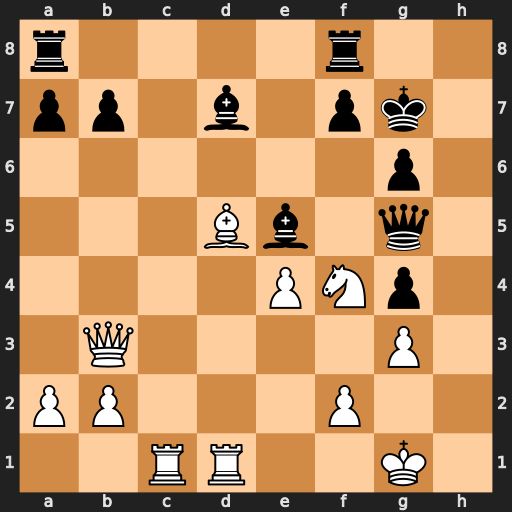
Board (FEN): r4r2/pp1b1pk1/6p1/3Bb1q1/4PNp1/1Q4P1/PP3P2/2RR2K1
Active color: w
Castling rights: -
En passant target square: -
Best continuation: Bxf7 Rxf7 Rxd7